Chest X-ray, AP view. Patient: 40 years old, sex F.
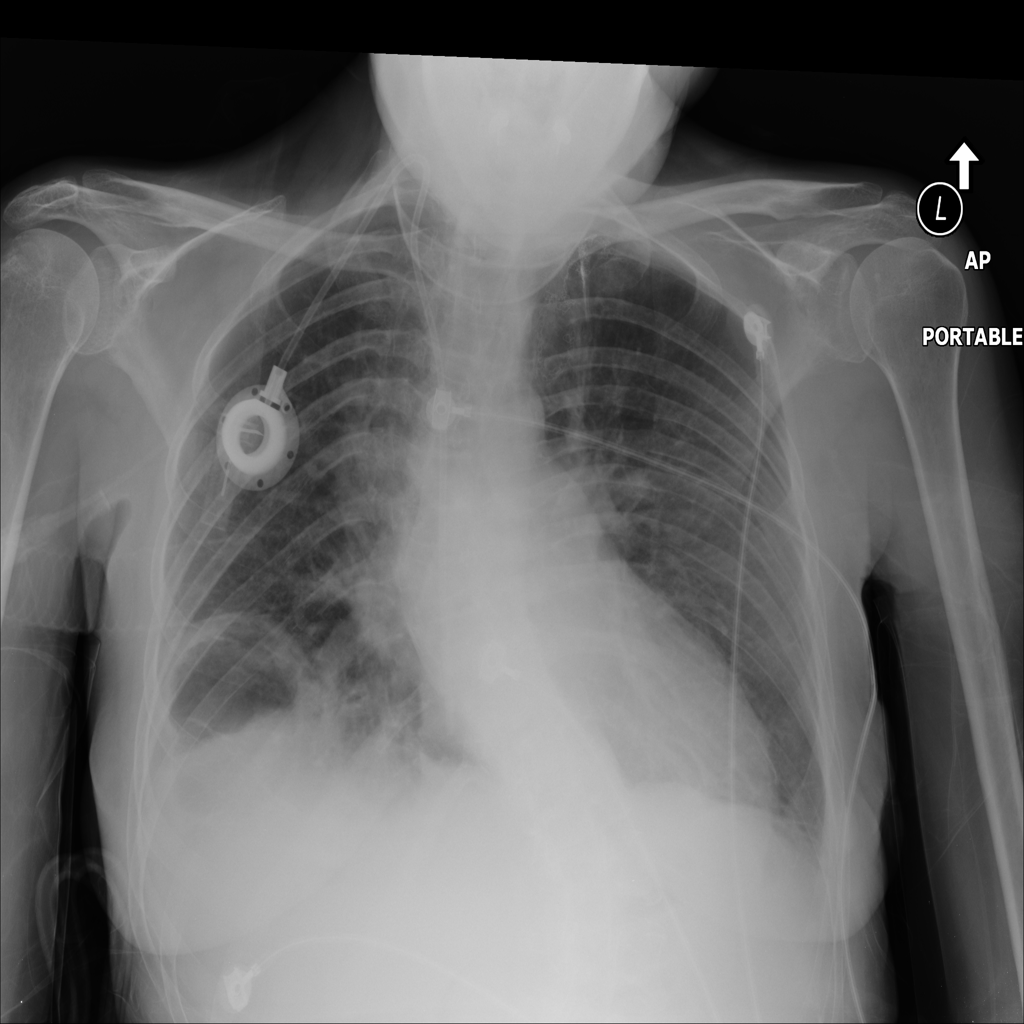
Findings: No Finding